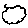
Label: cloud